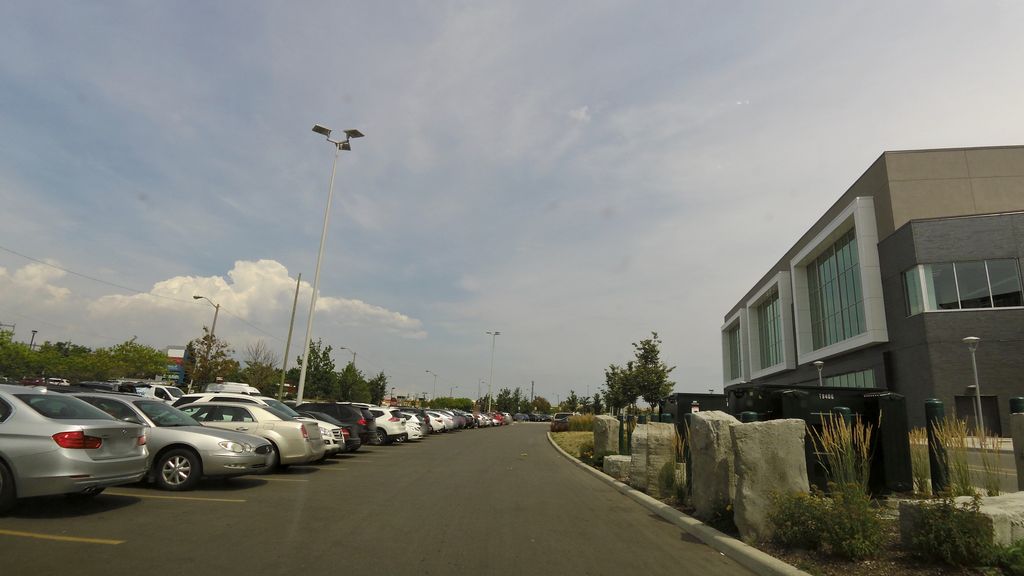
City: toronto